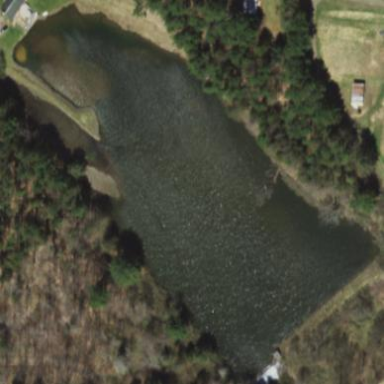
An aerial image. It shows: Reservoir of natural water.